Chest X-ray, AP view. Patient: 58 years old, sex M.
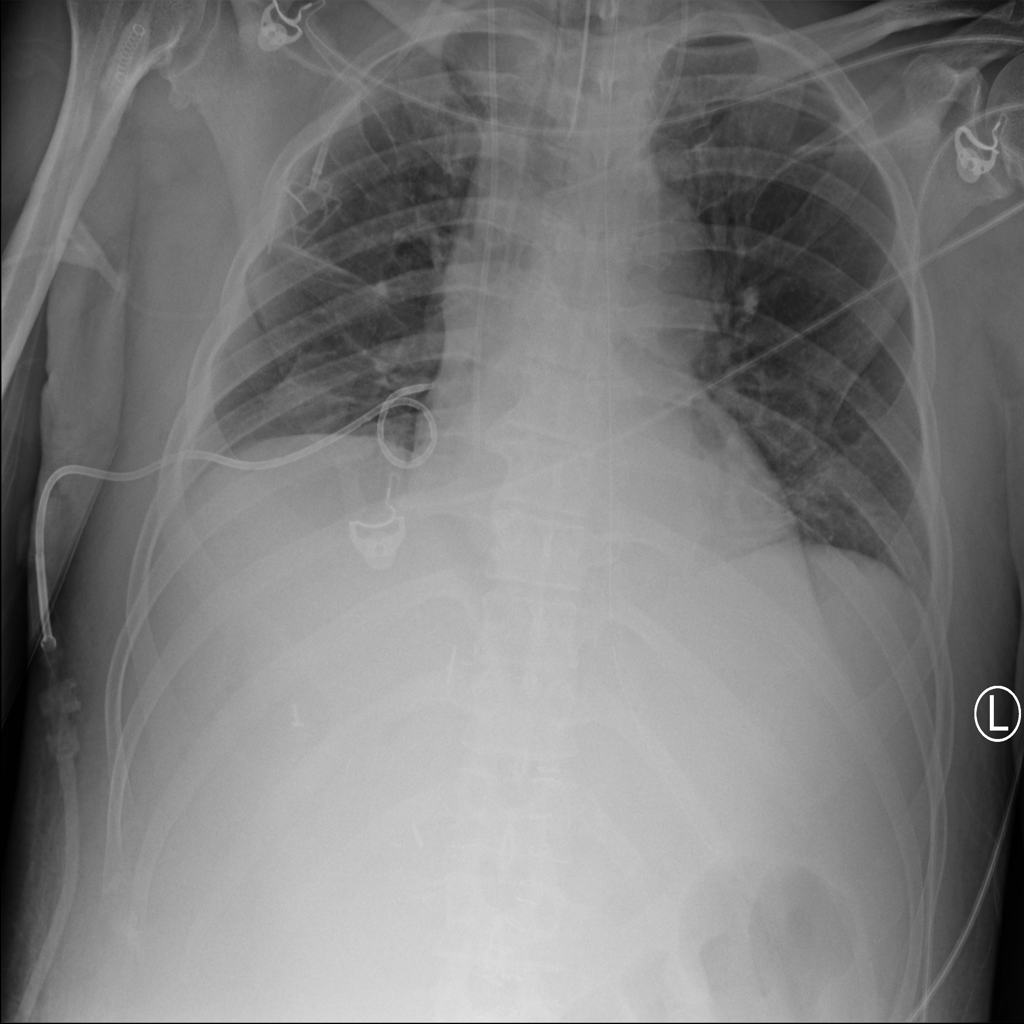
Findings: Effusion, Infiltration